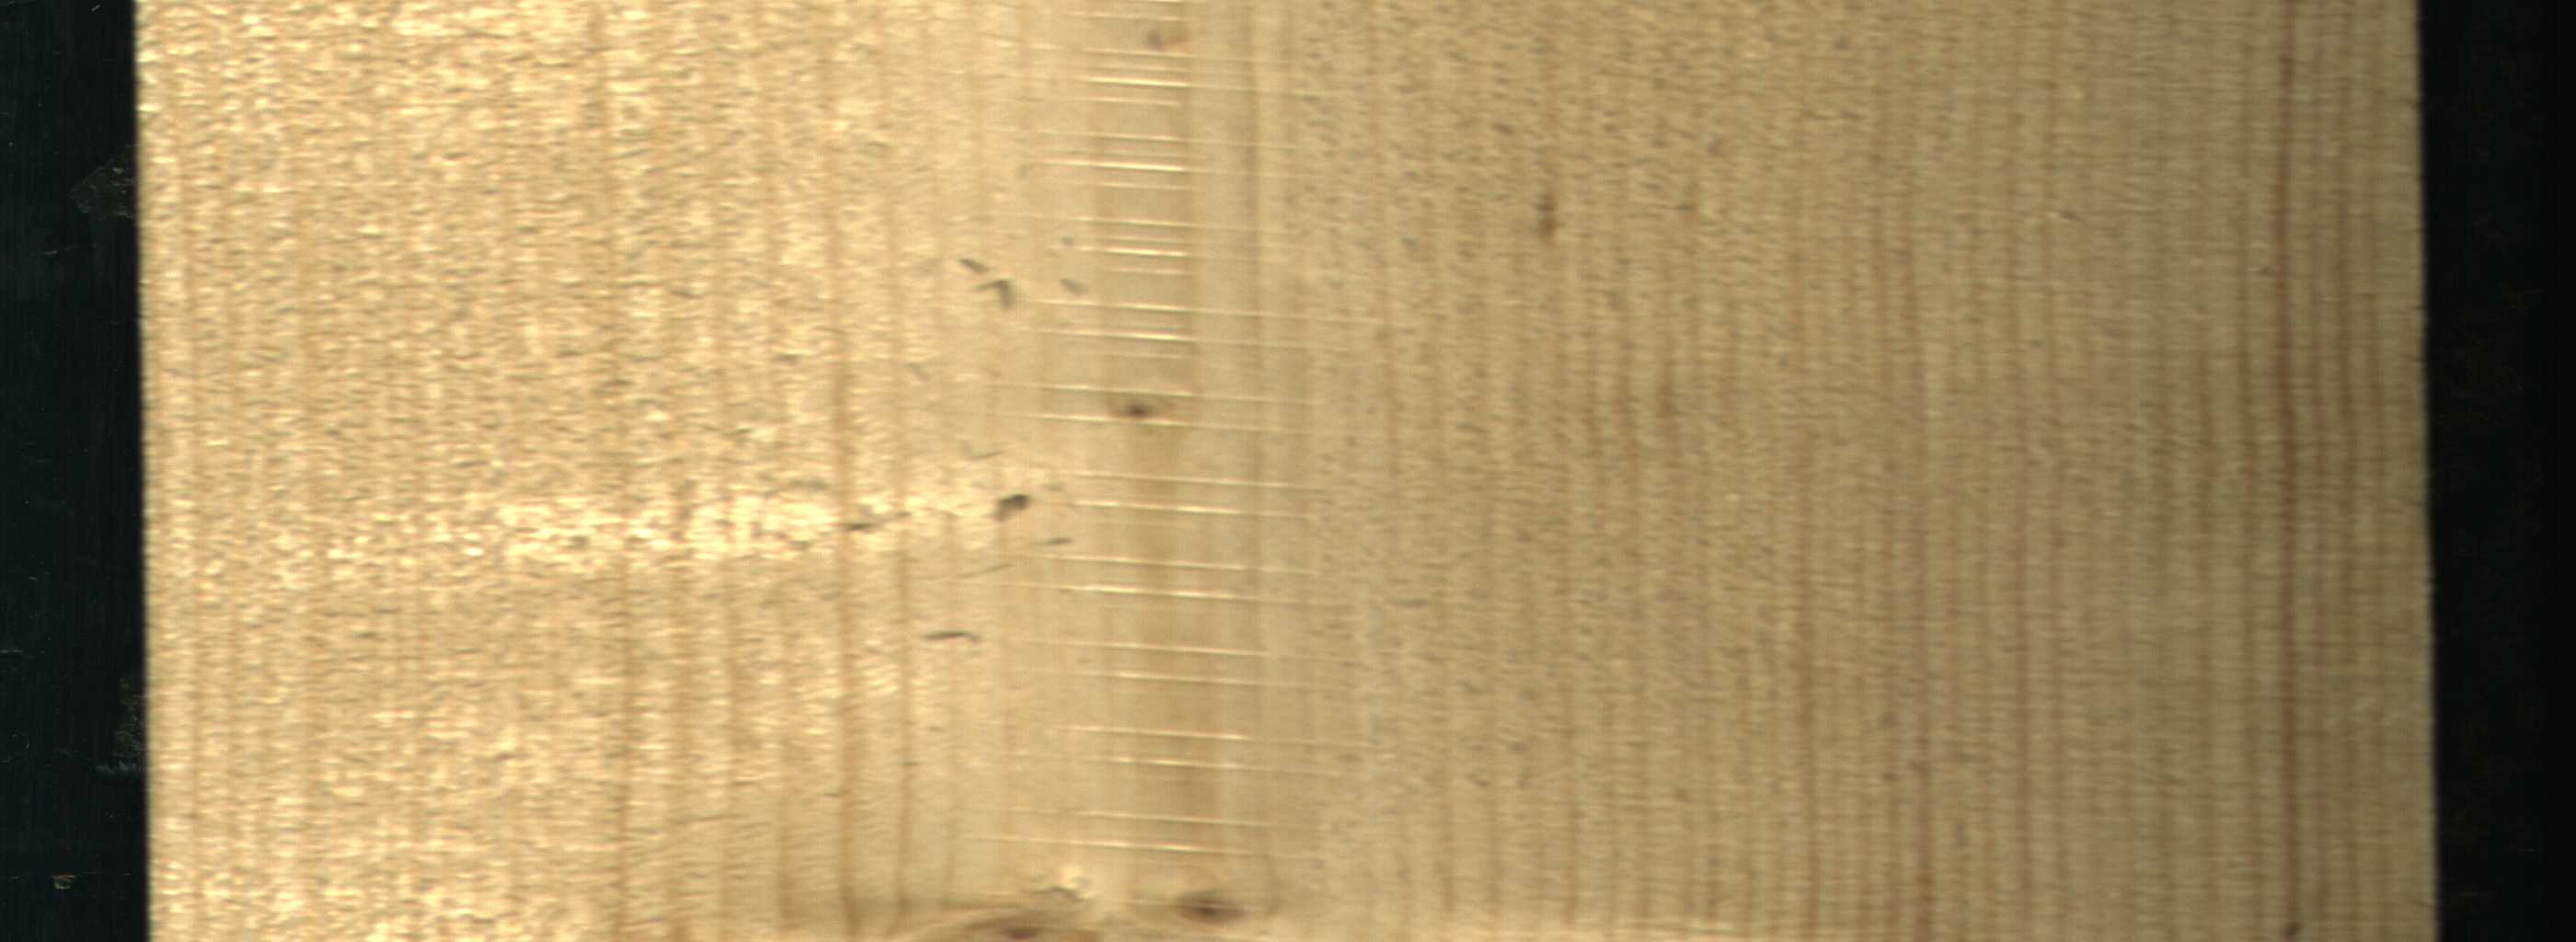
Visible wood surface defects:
Live_Knot
Live_Knot